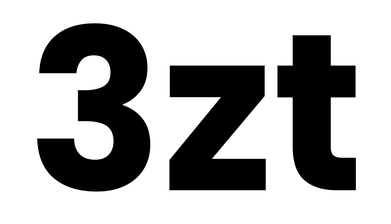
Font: Poppins-Bold